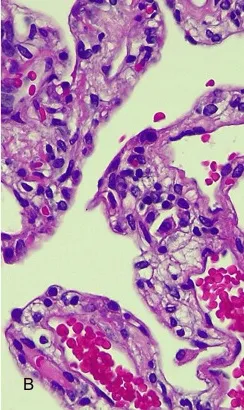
Intraluminal presence of vascular/capillary structures with a papillary appearance and with proliferation of associated pneumocytes reminiscent of placental chorionic villi.
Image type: pathology (h&e)